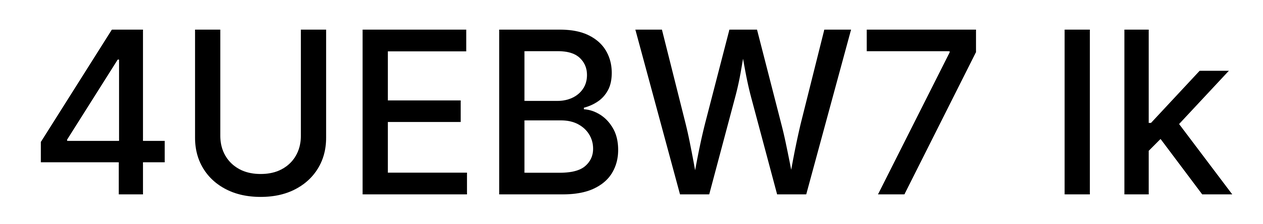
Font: Inter_Medium